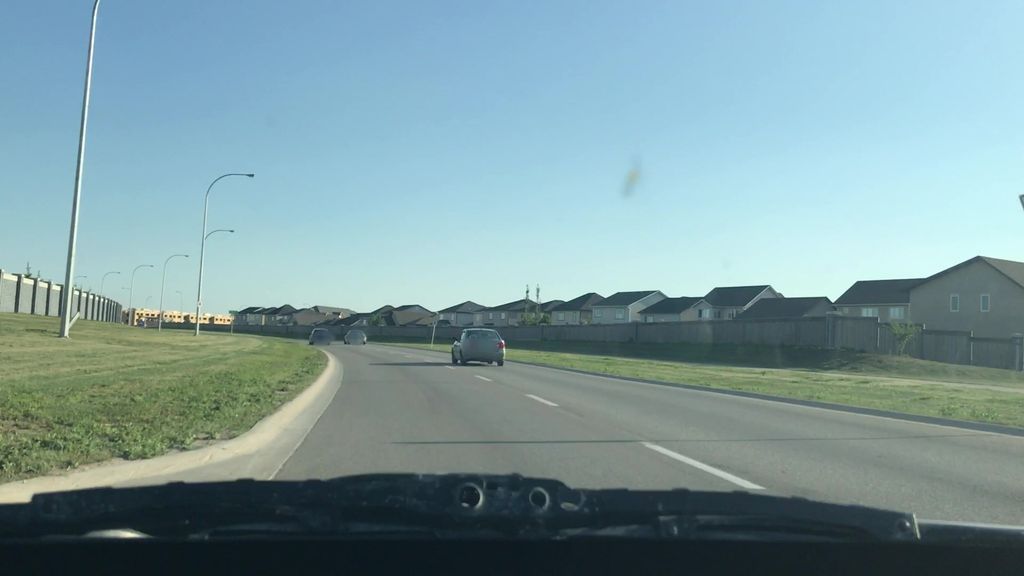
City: winnipeg